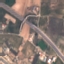
Label: Highway